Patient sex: M
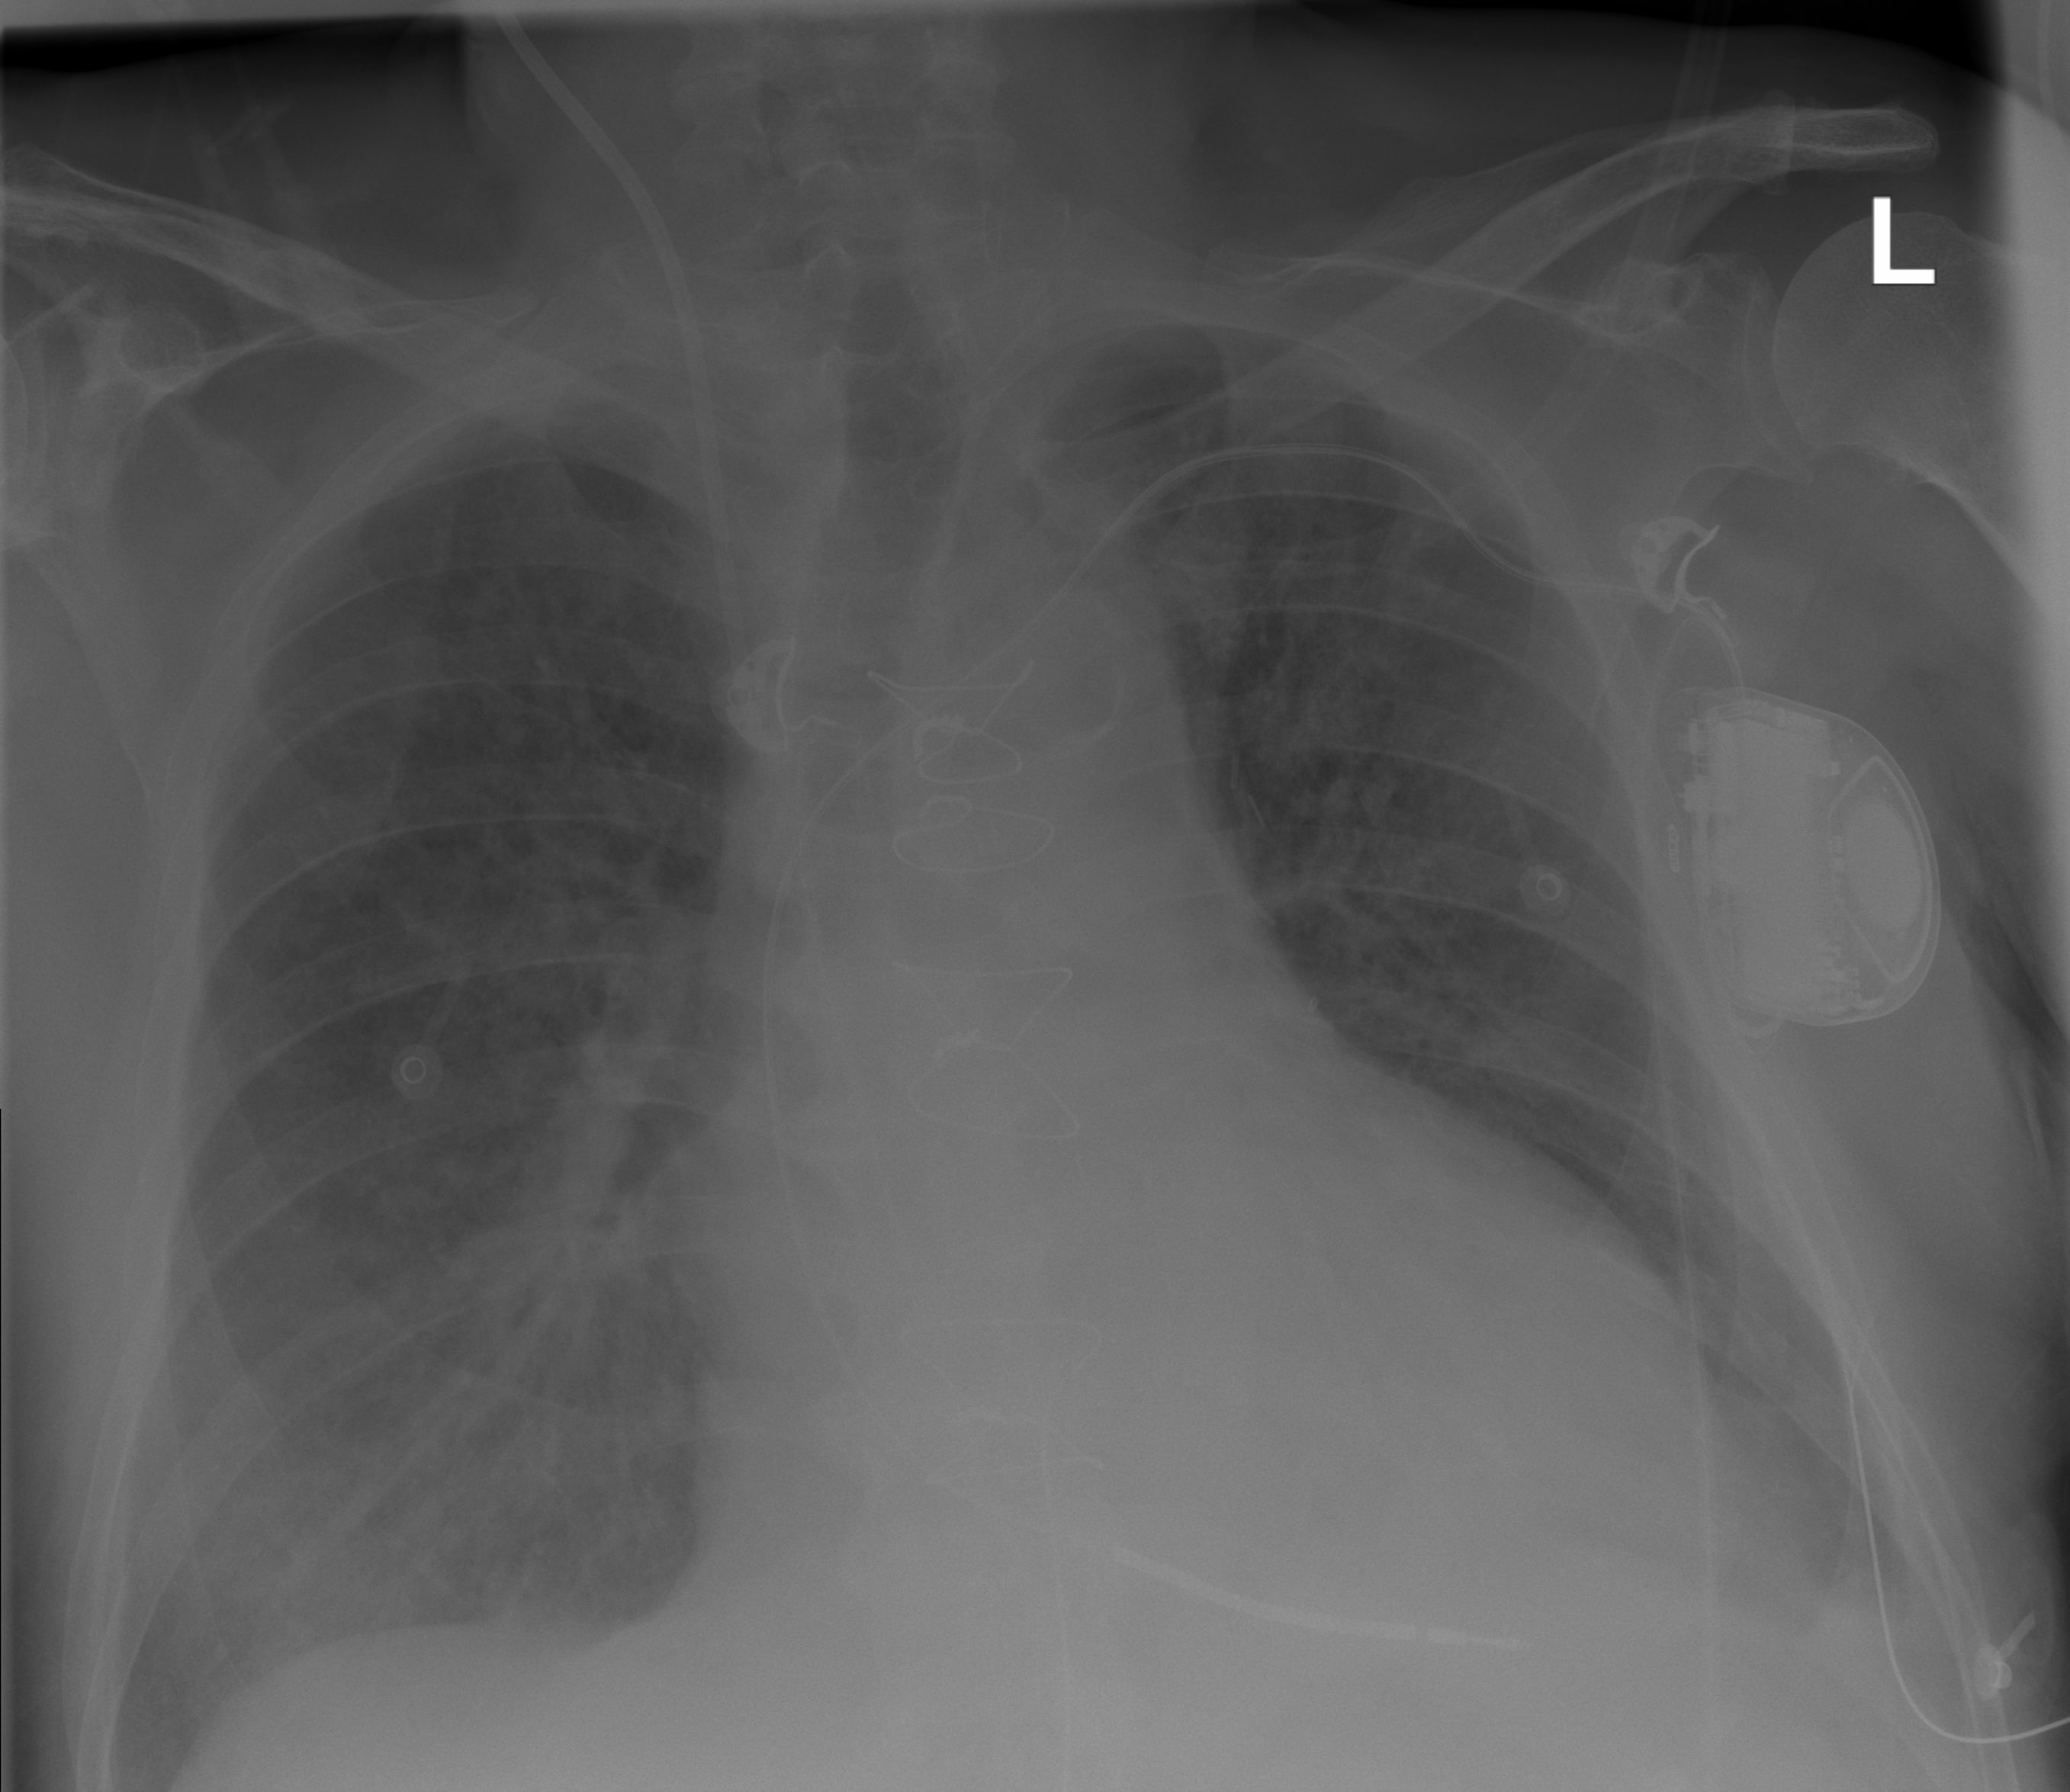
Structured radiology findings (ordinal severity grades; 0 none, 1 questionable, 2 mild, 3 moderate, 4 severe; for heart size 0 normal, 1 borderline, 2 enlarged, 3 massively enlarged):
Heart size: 2
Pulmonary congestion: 2
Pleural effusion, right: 0
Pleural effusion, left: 2
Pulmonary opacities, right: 2
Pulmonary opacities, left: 0
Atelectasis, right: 2
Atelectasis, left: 2